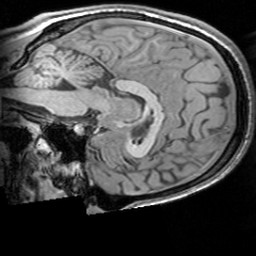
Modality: T1w
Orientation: sagittal
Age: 19
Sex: male
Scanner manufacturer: siemens
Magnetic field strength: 3 T
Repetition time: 1.63 s
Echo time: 0.00311 s